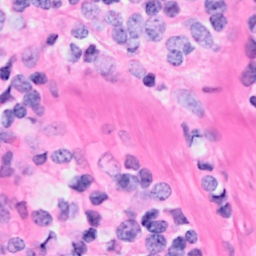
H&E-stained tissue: Breast